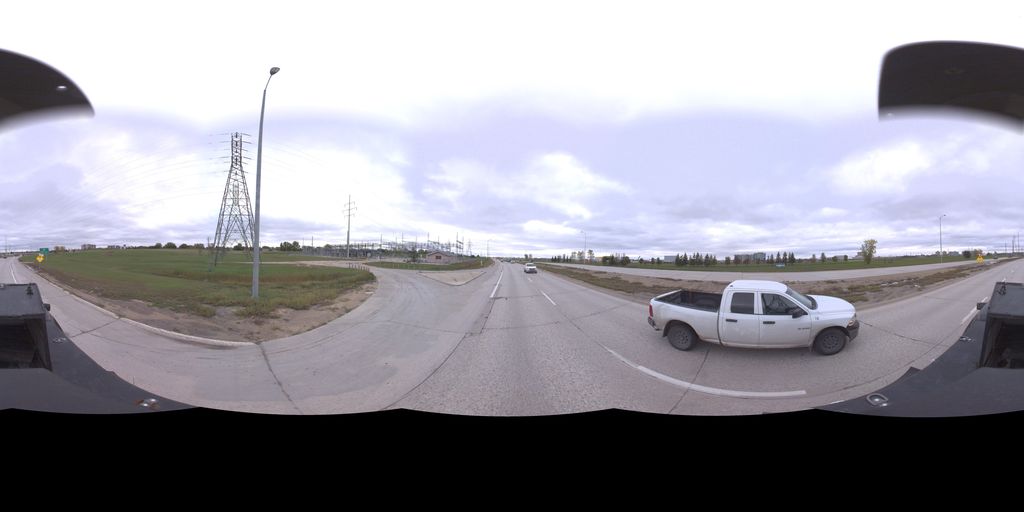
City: winnipeg